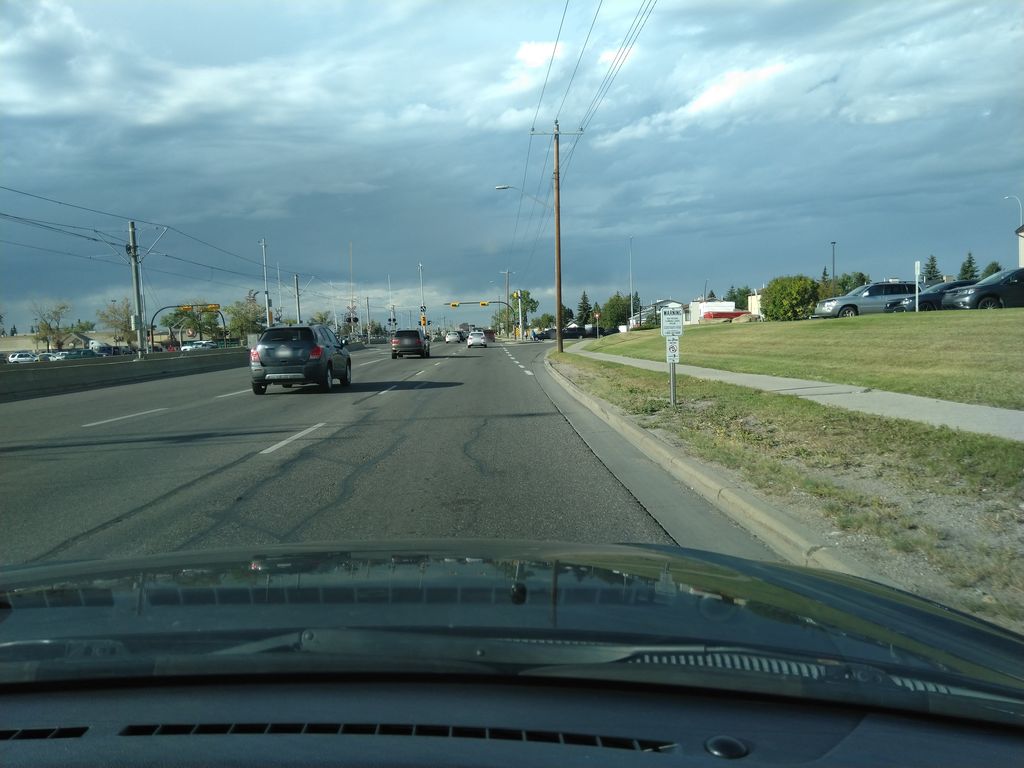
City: calgary